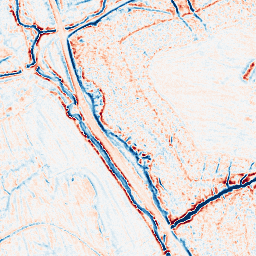
Category: edge_preserving
Decomposition family: bilateral
Decomposition parameters: d: 9
sigma_color: 50
sigma_space: 25
Upsampling method: lanczos
Upsampling parameters: scale: 2
Upsampling scale: 2